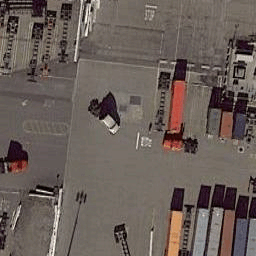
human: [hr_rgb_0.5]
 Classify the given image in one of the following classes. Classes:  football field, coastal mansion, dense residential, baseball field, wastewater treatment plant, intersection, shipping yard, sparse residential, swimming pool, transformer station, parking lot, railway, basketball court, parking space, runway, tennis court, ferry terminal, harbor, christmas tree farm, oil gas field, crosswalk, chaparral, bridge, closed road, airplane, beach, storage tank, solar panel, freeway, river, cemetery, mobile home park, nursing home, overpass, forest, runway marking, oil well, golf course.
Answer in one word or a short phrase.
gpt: shipping yard